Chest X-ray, PA view. Patient: 60 years old, sex M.
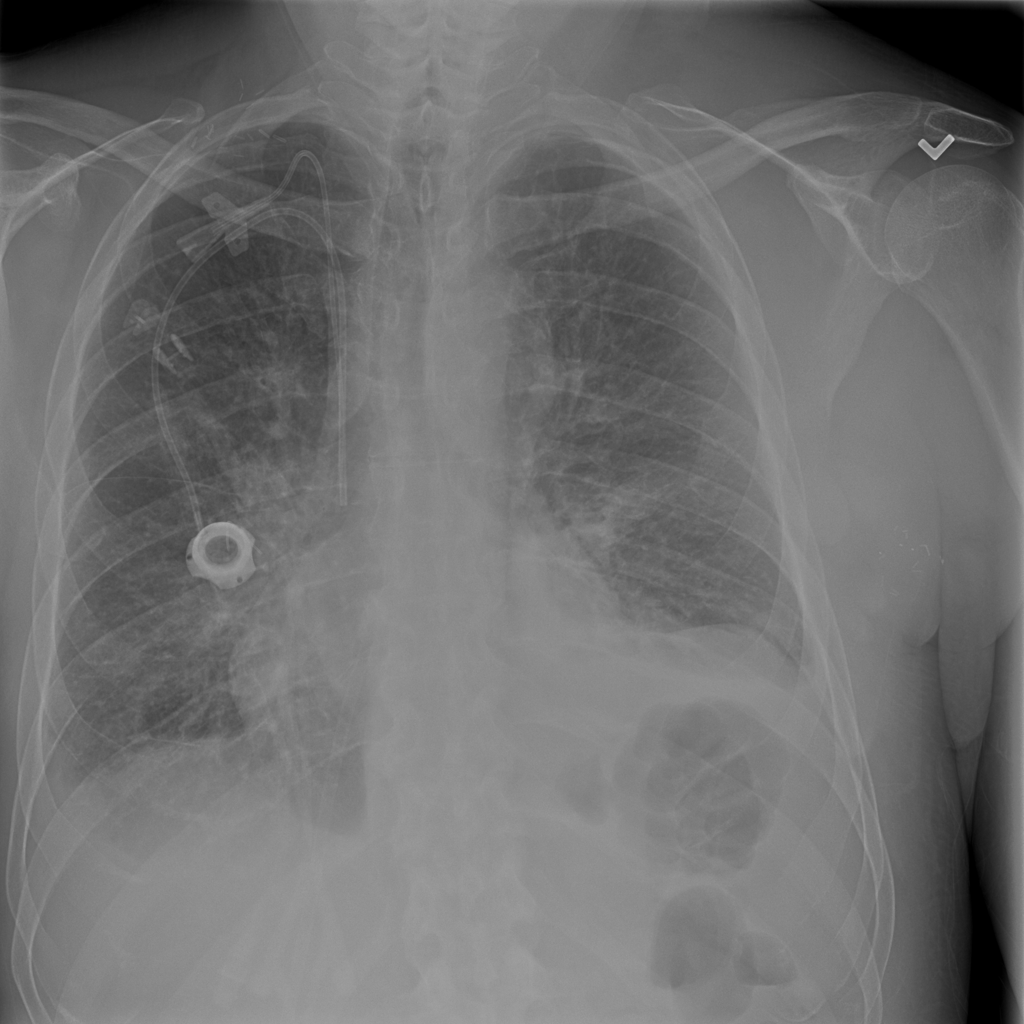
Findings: Consolidation, Edema, Effusion